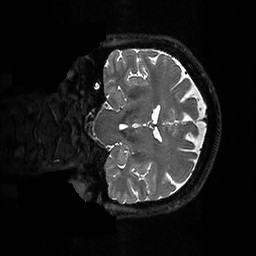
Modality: T2w
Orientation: coronal
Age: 48
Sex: female
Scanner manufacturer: ge
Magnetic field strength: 3 T
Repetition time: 3.202 s
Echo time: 0.0667 s